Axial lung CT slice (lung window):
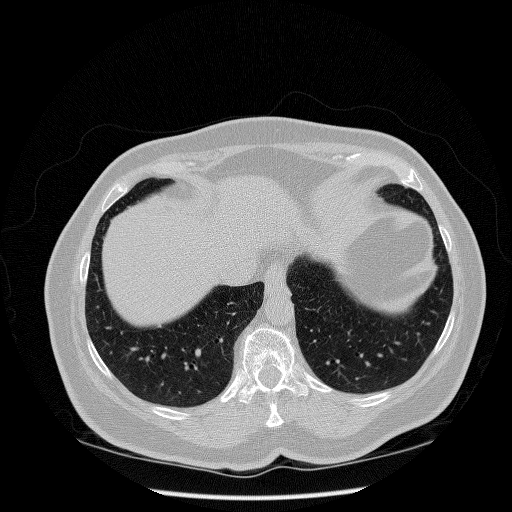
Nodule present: no